Aerial crown-view tile of a tropical tree (Barro Colorado Island, Panama), acquired 20250818:
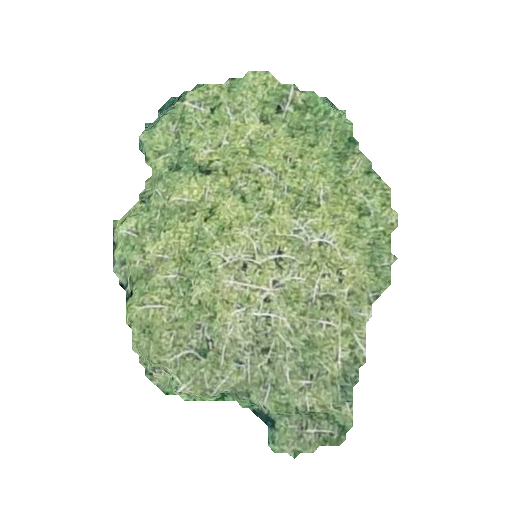
Species: Virola surinamensis
GBIF accepted scientific name: Virola surinamensis
Crown area: 110.582 m²